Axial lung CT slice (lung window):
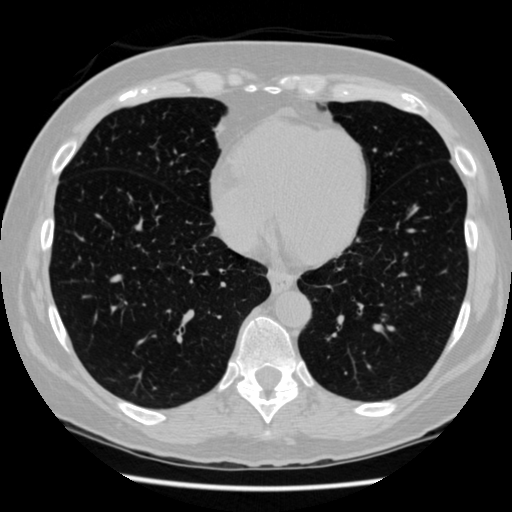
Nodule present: no